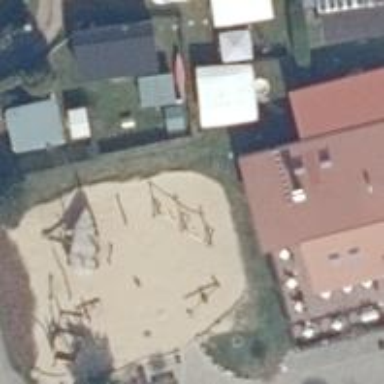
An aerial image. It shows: Playground featuring swings.